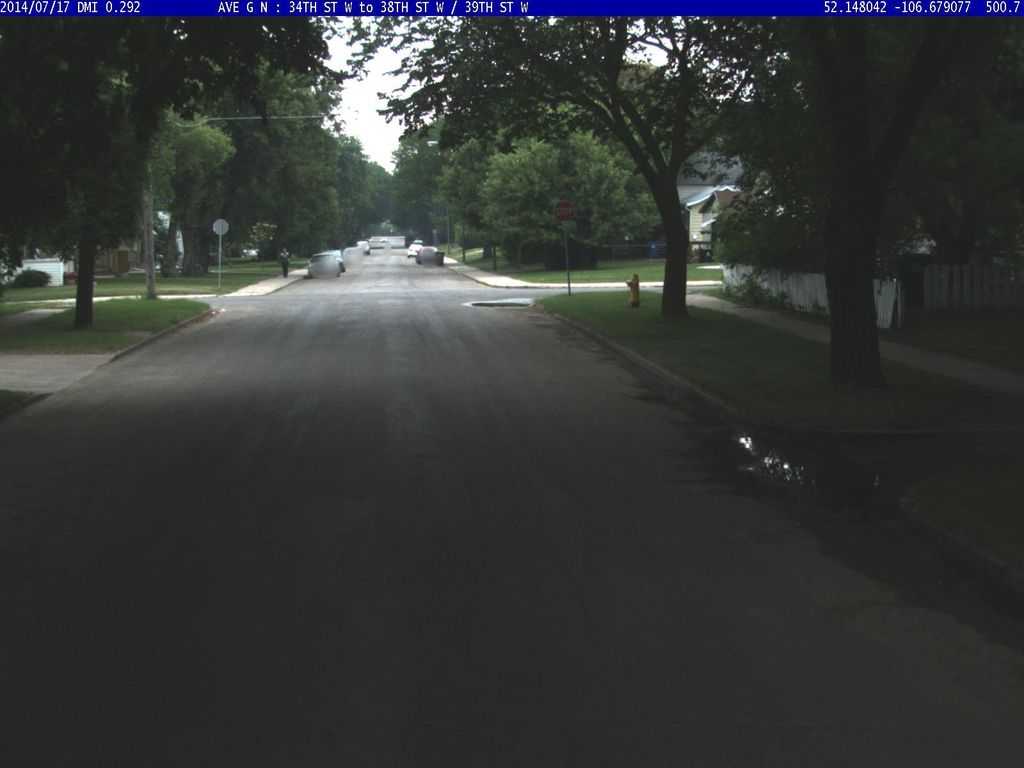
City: saskatoon